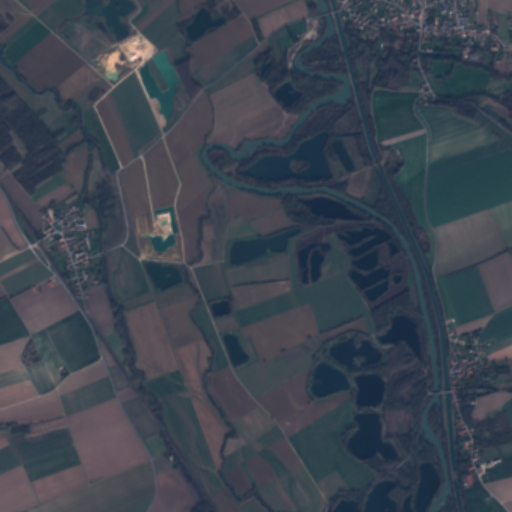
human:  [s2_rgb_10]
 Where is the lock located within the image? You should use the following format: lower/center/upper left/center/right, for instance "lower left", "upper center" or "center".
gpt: The lock is located in the lower right of the image.
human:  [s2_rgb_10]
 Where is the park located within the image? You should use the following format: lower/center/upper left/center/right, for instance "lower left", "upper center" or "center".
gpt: The park is located in the upper right of the image.
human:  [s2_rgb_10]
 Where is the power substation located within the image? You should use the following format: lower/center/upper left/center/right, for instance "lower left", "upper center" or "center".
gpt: The power substation is located in the upper right of the image.
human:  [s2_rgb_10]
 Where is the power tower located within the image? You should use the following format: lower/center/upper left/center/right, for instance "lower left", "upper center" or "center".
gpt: The power tower is located in the upper left of the image.
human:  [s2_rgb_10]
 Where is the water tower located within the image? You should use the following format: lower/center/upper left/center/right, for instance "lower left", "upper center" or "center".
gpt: The water tower is located in the lower right of the image.
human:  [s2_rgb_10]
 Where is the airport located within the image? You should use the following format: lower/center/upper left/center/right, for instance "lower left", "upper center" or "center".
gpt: There is no airport in the image.